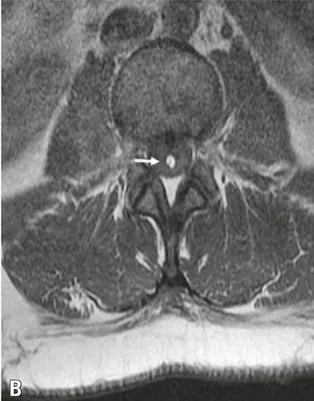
Pre-operative images. Axial. Planes.
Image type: radiology (mri)